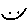
Label: smiley face